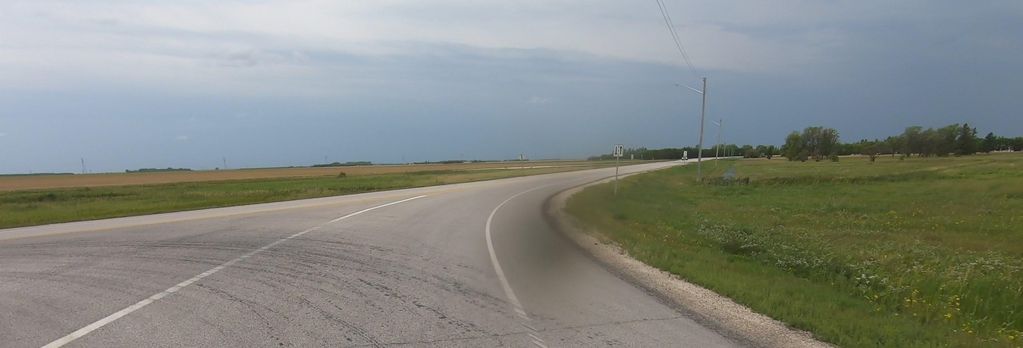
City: winnipeg